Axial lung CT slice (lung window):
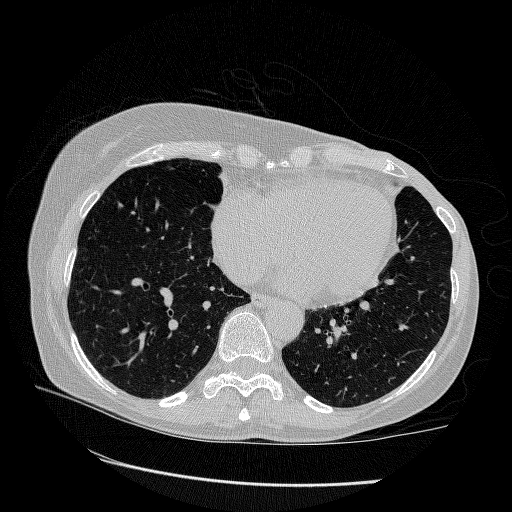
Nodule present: no